Question: In Mule, I am downloading files from FTP server. I want to pass all the files in this directory to my java class which should be performing actions after Download_ZIP_File in my flow. I need to perform actions like reading text files and unzip the zipped files using Java.
There should be a Java class in my flow, for which a function call should be raised when download is complete.. Object of this class must know all the information about downloaded files.
Can someone please help on this.? Here is my current flow;

My XML for this flow is like this;
'''
<?xml version="1.0" encoding="UTF-8"?>
<mule xmlns:ftp="http://www.mulesoft.org/schema/mule/ee/ftp"
xmlns:tracking="http://www.mulesoft.org/schema/mule/ee/tracking"
... >
<file:endpoint name="Download_File_KBB" responseTimeout="10000" doc:name="File" path="E:\csv\output"/>
<file:connector name="Global_File_Connector" autoDelete="false" streaming="false" validateConnections="true" doc:name="File"/>
<flow name="ftp_kbb_download_fileFlow1" doc:name="ftp_kbb_download_fileFlow1">
<ftp:inbound-endpoint host="${ftp.host}" port="${ftp.port}" path="${ftp.pathInbound}" user="${ftp.user}" password="${ftp.password}" responseTimeout="10000" doc:name="KBB_FTP">
</ftp:inbound-endpoint>
<logger message="KBBUsedVehiclesNoSpecTabFormat-#[server.dateTime.year]-W#[server.dateTime.weekOfYear]" level="INFO" doc:name="Logger"/>
<file:outbound-endpoint path="${file.inboundEndpoint}" outputPattern="#[header:originalFilename]" responseTimeout="10000" doc:name="Donwload_ZIP_FILE" connector-ref="Global_File_Connector"/>
</flow>
</mule>
'''
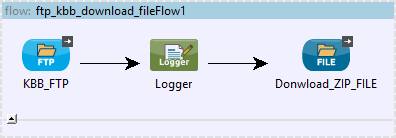
Answer: One option is to create a class that implements 'org.mule.api.lifecycle.Callable' then configure it with a 'component' element in your config.
Then, you will have full access to the 'MuleEventContext' in the 'onCall' method of this 'Callable' class.